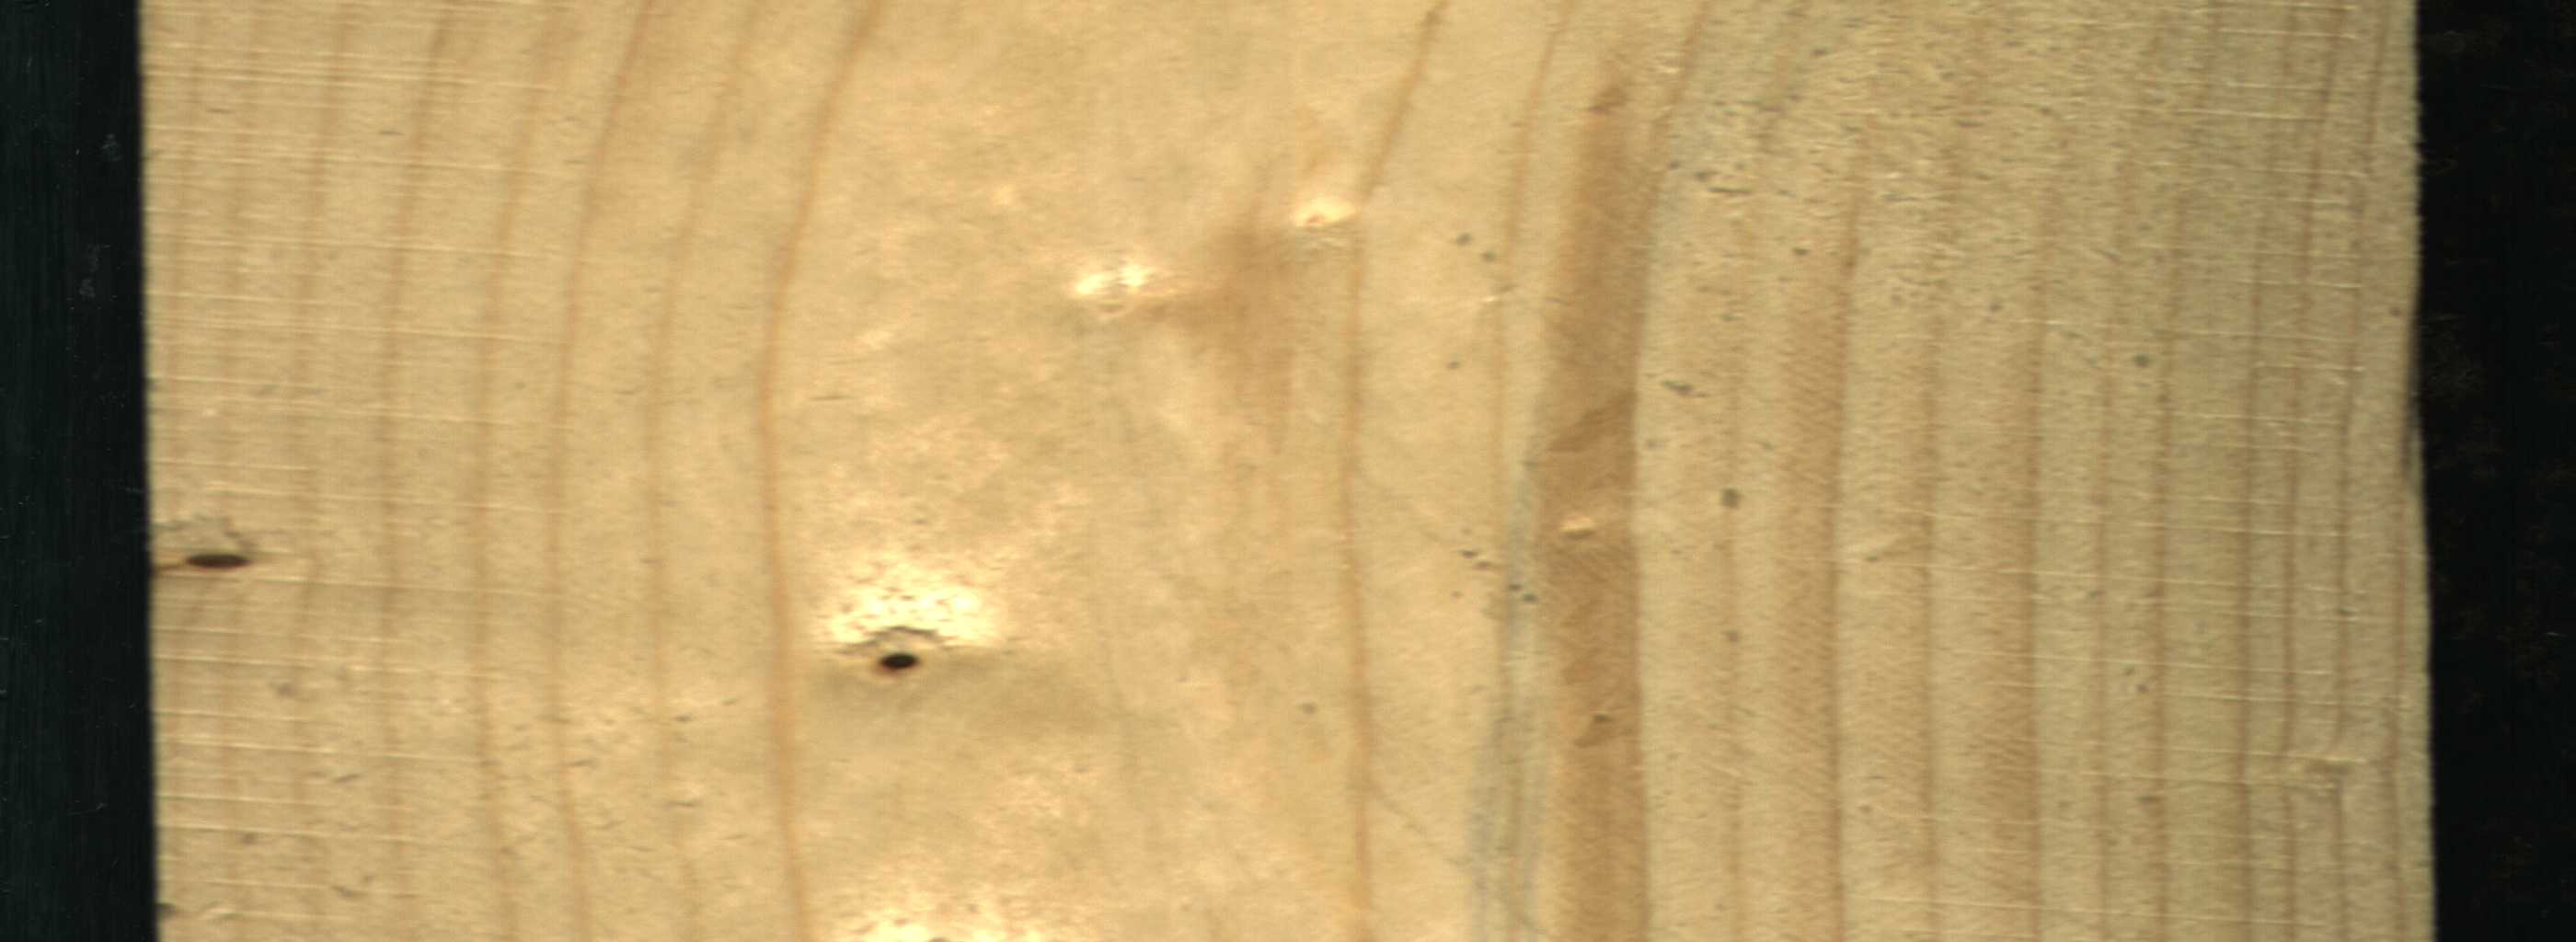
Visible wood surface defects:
Live_Knot
Live_Knot